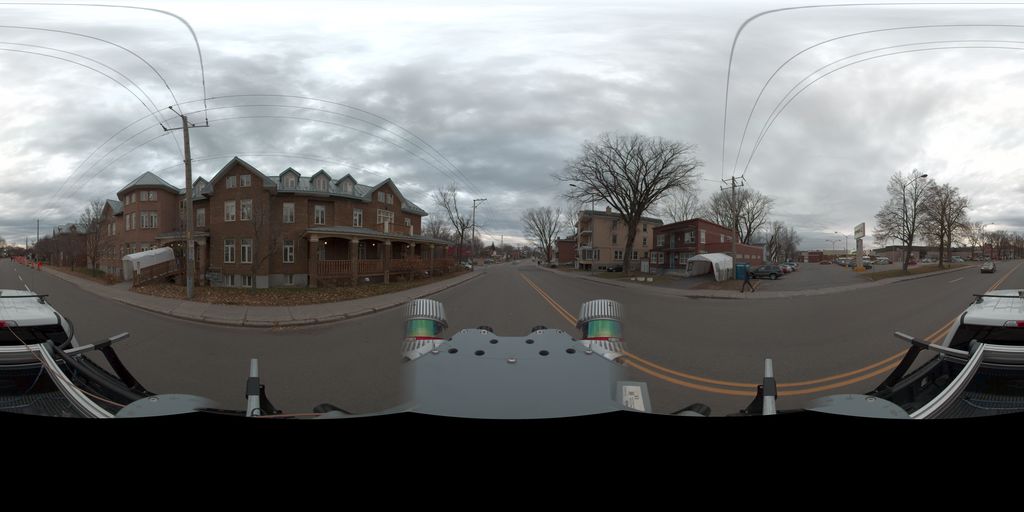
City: quebec_city